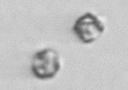
Label: Thalassiosira_sp_aff_mala